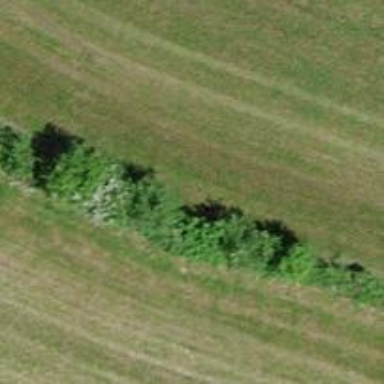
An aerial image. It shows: Hedge barrier.